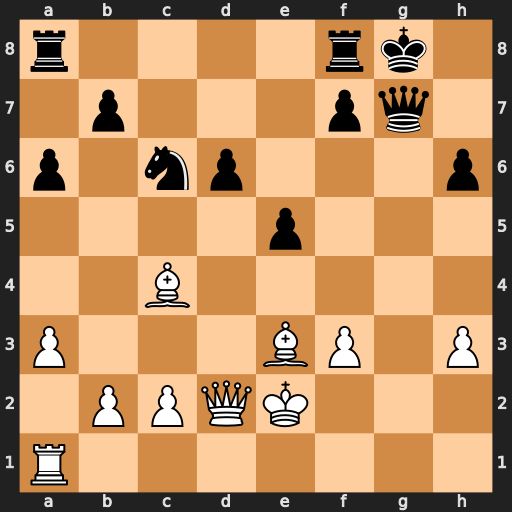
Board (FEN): r4rk1/1p3pq1/p1np3p/4p3/2B5/P3BP1P/1PPQK3/R7
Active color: w
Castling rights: -
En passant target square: -
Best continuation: Rg1 Qxg1 Bxg1